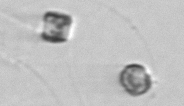
Label: Thalassiosira_sp_aff_mala